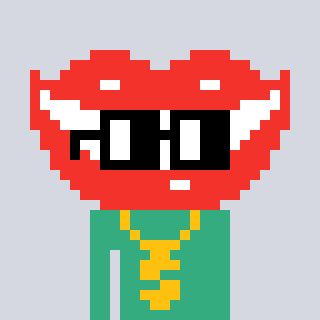
a pixel art character with square black glasses, a smile-shaped head and a teal-colored body on a cool background